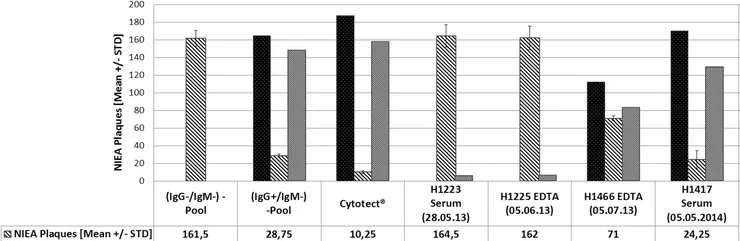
Epithelial cell-specific (ARPE-19) plaque reduction neutralisation capacity of the sera 1-4. Reference sera include a negative pool (N = 100 sera from seronegative women at birth), and a pool of latently CMV-infected women at birth (IgG positive, IgM negative, high IgG avidity) as well as the hyperimmunoglobulin preparation Cytotect (Biotest, Germany). The shaded columns show the mean number (N = 3 replica) of CMV IE1-stained plaques (NIEA plaques) in the absence of CMV-specific antibodies after 5 days of incubation. Black columns show the percentage of neutralisation via plaque reduction of each serum panel. Gray columns show CMV IgG avidity (AI ECLIA, %). Specific NT capacity is not present in early sera of the patient (within one week of admission). However, after 5 weeks, NT50 values are reached.
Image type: pathology (immunostaining)